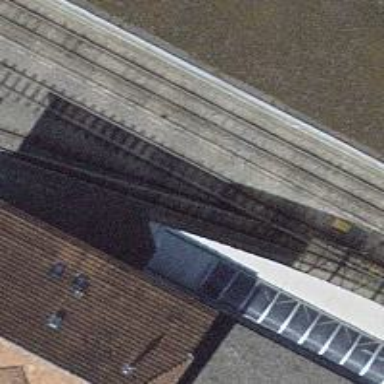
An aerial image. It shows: Tram railway with one track and electrified contact line.